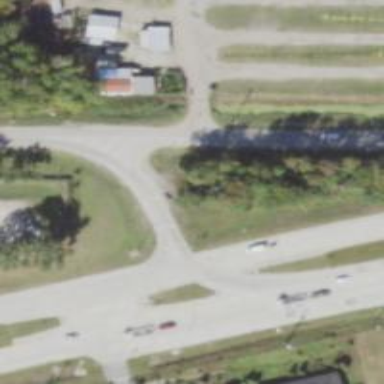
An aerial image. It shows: Tertiary link road.